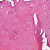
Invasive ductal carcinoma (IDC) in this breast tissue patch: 0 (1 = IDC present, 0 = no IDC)